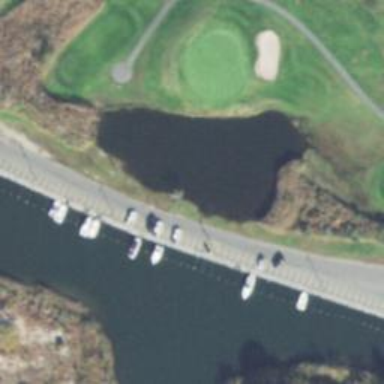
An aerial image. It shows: Water hazard in golf course. The hazard is natural water feature.